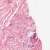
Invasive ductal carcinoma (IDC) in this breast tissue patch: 0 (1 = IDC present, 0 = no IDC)